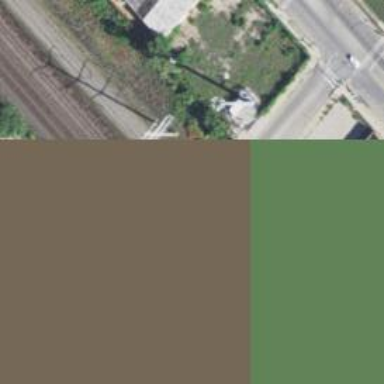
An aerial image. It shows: Bridge over railway siding.